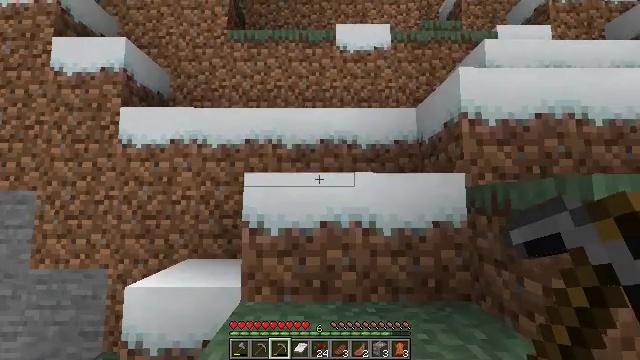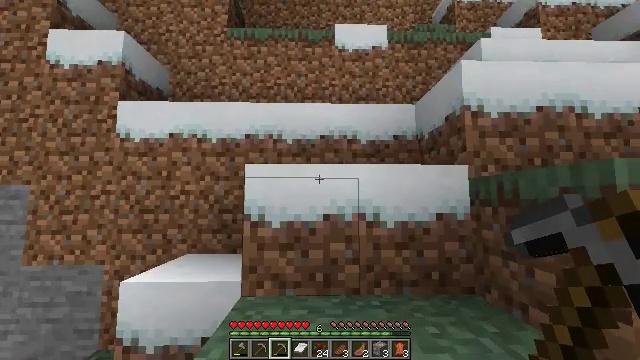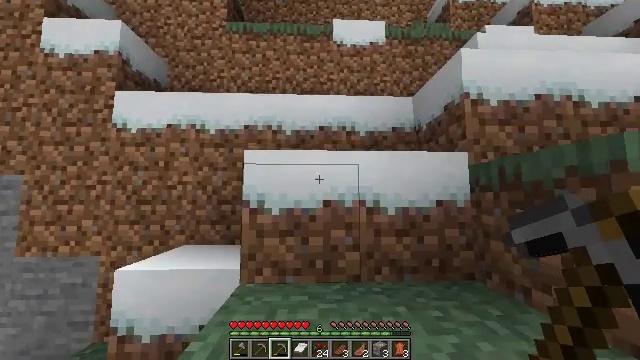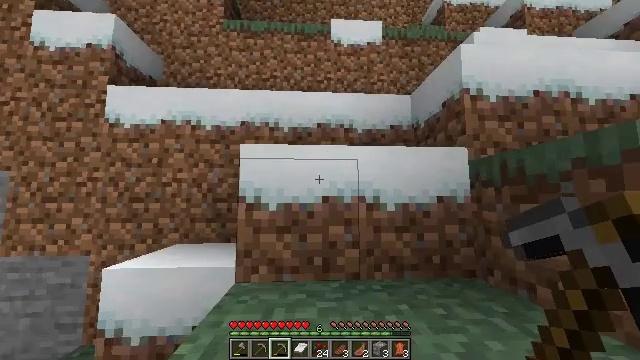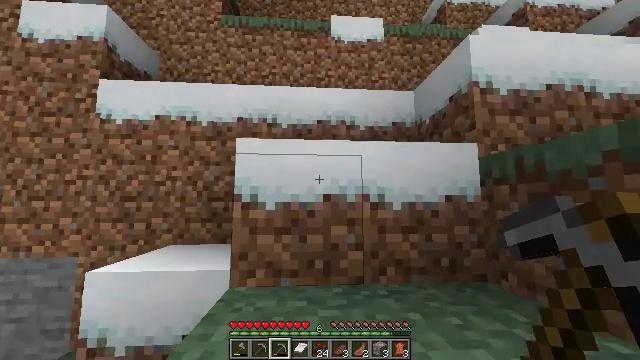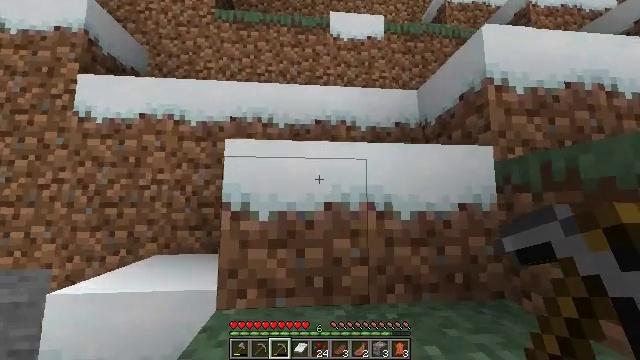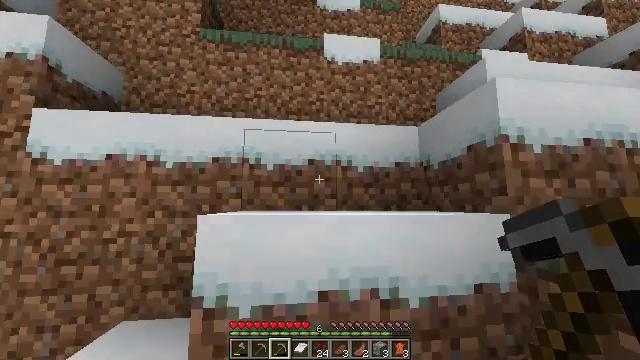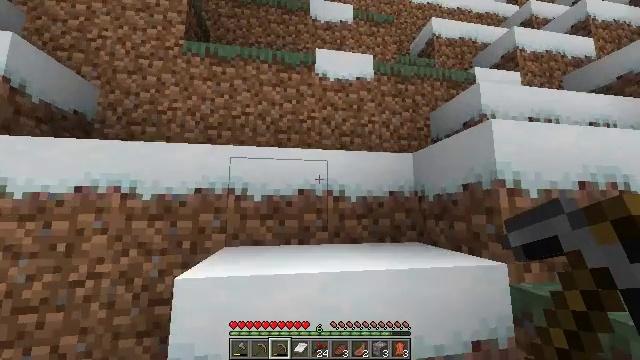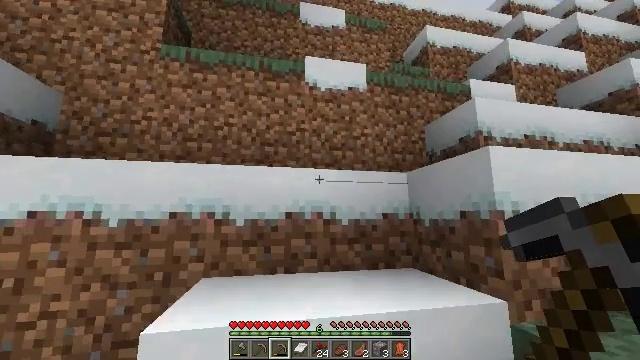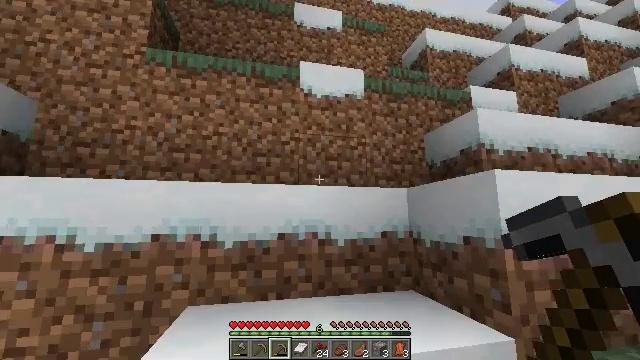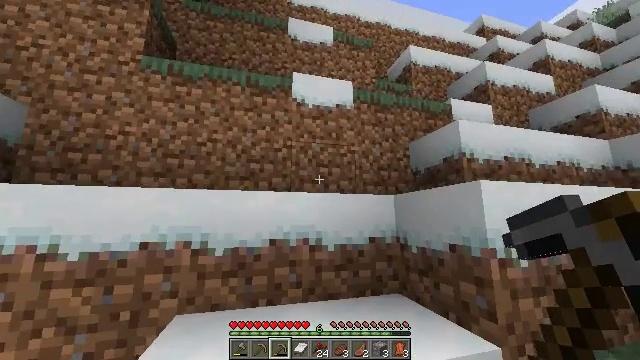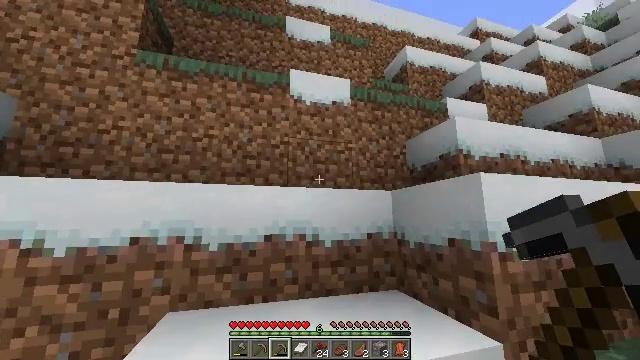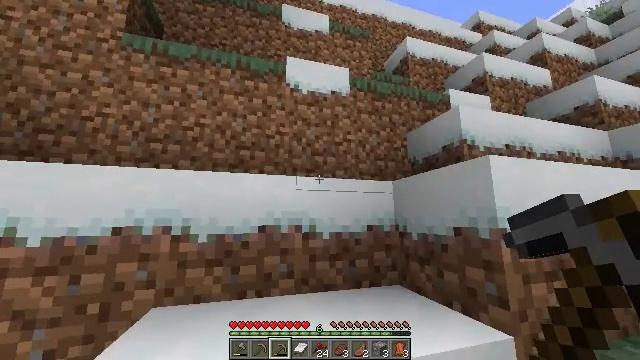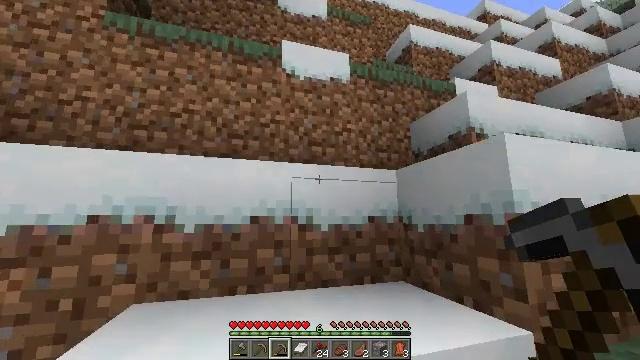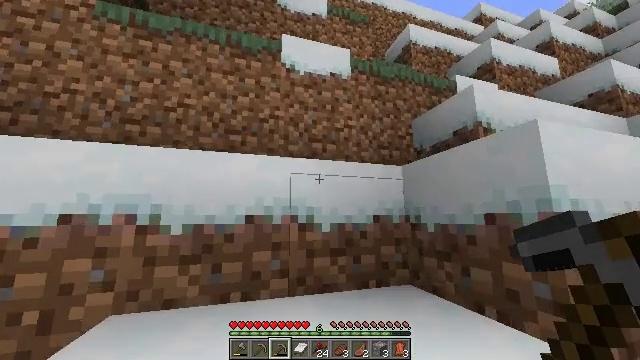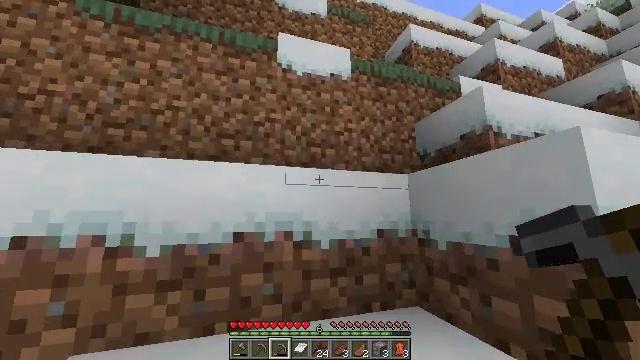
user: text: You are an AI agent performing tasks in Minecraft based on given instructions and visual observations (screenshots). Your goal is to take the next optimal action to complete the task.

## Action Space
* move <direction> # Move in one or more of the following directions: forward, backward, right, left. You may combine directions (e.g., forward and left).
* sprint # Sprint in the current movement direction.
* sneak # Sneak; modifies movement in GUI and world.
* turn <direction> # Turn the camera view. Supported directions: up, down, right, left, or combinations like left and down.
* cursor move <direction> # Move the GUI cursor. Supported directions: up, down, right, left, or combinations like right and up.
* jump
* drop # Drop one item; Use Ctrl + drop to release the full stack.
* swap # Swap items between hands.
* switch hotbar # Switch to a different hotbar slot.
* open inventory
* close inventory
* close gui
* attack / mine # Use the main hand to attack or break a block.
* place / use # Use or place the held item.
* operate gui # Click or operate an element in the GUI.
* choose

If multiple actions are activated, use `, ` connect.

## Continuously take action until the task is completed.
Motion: motion action
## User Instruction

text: Harvest the mushroom stem for materials.
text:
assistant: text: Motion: move forward, sprint, turn right, jump
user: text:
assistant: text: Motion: move forward, sprint, jump
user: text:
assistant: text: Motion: move forward, sprint, turn right, jump
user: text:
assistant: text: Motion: move forward, sprint, jump
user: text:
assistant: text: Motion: move forward, sprint, jump
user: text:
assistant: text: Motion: move forward, sprint, turn right, jump
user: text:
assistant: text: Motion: move forward, sprint, turn right, jump
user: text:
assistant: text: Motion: move forward, sprint, turn right and up, jump
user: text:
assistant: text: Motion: move forward, sprint, turn right, jump
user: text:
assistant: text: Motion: move forward, sprint, turn right, jump
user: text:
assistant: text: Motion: move forward, sprint, jump
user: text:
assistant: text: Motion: move forward, sprint, jump
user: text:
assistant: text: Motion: move forward, sprint, jump
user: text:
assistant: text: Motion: move forward, sprint, jump
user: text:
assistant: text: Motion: move forward, sprint, jump
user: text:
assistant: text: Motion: move forward, sprint, jump
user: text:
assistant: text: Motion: move forward, sprint, jump
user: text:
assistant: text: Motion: move forward, sprint, jump
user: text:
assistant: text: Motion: move forward, sprint, turn left, jump
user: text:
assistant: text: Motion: move forward, sprint, turn left, jump
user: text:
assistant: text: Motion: move forward, sprint, turn left, jump
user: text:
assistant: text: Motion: move forward, sprint, jump
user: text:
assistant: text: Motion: move forward, sprint, jump
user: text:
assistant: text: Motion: move forward, sprint, jump
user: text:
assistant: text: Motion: move forward, sprint, jump
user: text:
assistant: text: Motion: move forward, sprint, jump
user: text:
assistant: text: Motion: move forward, sprint, jump
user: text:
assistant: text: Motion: move forward, sprint, jump
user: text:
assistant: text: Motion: move forward, sprint, turn left, jump
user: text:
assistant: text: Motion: move forward, sprint, turn left and down, jump